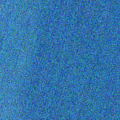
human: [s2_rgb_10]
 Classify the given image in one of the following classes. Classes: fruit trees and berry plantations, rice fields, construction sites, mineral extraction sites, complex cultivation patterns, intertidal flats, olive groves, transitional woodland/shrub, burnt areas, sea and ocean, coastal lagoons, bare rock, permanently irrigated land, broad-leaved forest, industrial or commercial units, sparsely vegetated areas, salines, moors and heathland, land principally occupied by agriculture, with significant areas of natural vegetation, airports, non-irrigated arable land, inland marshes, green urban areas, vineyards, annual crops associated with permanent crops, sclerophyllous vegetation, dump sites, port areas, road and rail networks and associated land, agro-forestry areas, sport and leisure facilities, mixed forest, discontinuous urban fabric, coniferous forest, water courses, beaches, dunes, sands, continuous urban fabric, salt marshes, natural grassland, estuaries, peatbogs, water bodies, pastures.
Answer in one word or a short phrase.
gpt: water bodies